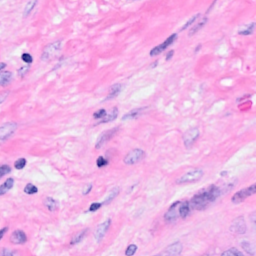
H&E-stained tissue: Breast